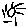
Label: sun